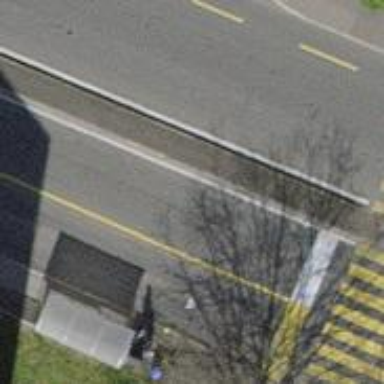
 while the right side has lane shared by buses and cyclists."